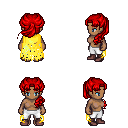
a pixel art fantasy rpg character, female body template, human, dark skin, yellow tattered cape, white pants, red princess hairstyle, maroon shoes, four views (front, back, left, right), 2x2 character sprite sheet, small pixel art, hard edges, no anti-aliasing